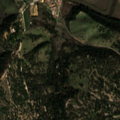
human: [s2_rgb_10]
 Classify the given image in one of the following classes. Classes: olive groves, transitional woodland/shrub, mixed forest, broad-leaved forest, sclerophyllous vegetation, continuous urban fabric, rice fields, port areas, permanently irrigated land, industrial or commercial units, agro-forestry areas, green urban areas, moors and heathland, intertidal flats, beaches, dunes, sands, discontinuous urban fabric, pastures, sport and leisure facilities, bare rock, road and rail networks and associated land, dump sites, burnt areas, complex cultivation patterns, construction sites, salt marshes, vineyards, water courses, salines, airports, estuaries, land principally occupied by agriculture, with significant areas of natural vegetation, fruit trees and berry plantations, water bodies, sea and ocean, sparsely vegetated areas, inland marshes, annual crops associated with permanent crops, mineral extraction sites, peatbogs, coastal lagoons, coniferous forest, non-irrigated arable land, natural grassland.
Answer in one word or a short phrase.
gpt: permanently irrigated land, rice fields, pastures, agro-forestry areas, coniferous forest